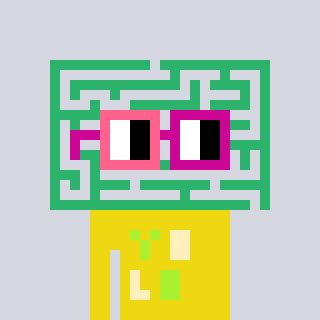
a pixel art character with square pink and red glasses, a maze-shaped head and a yellow-colored body on a cool background